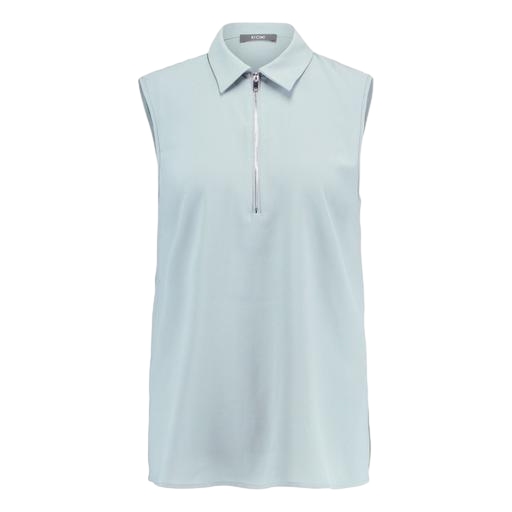
sleeveless polo, sleeveless polo shirt, sleeveless shirt, white background